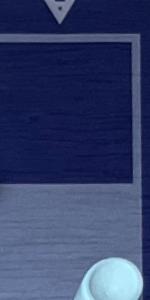
Label: Empty